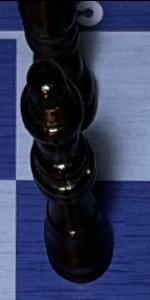
Label: Queen_Black